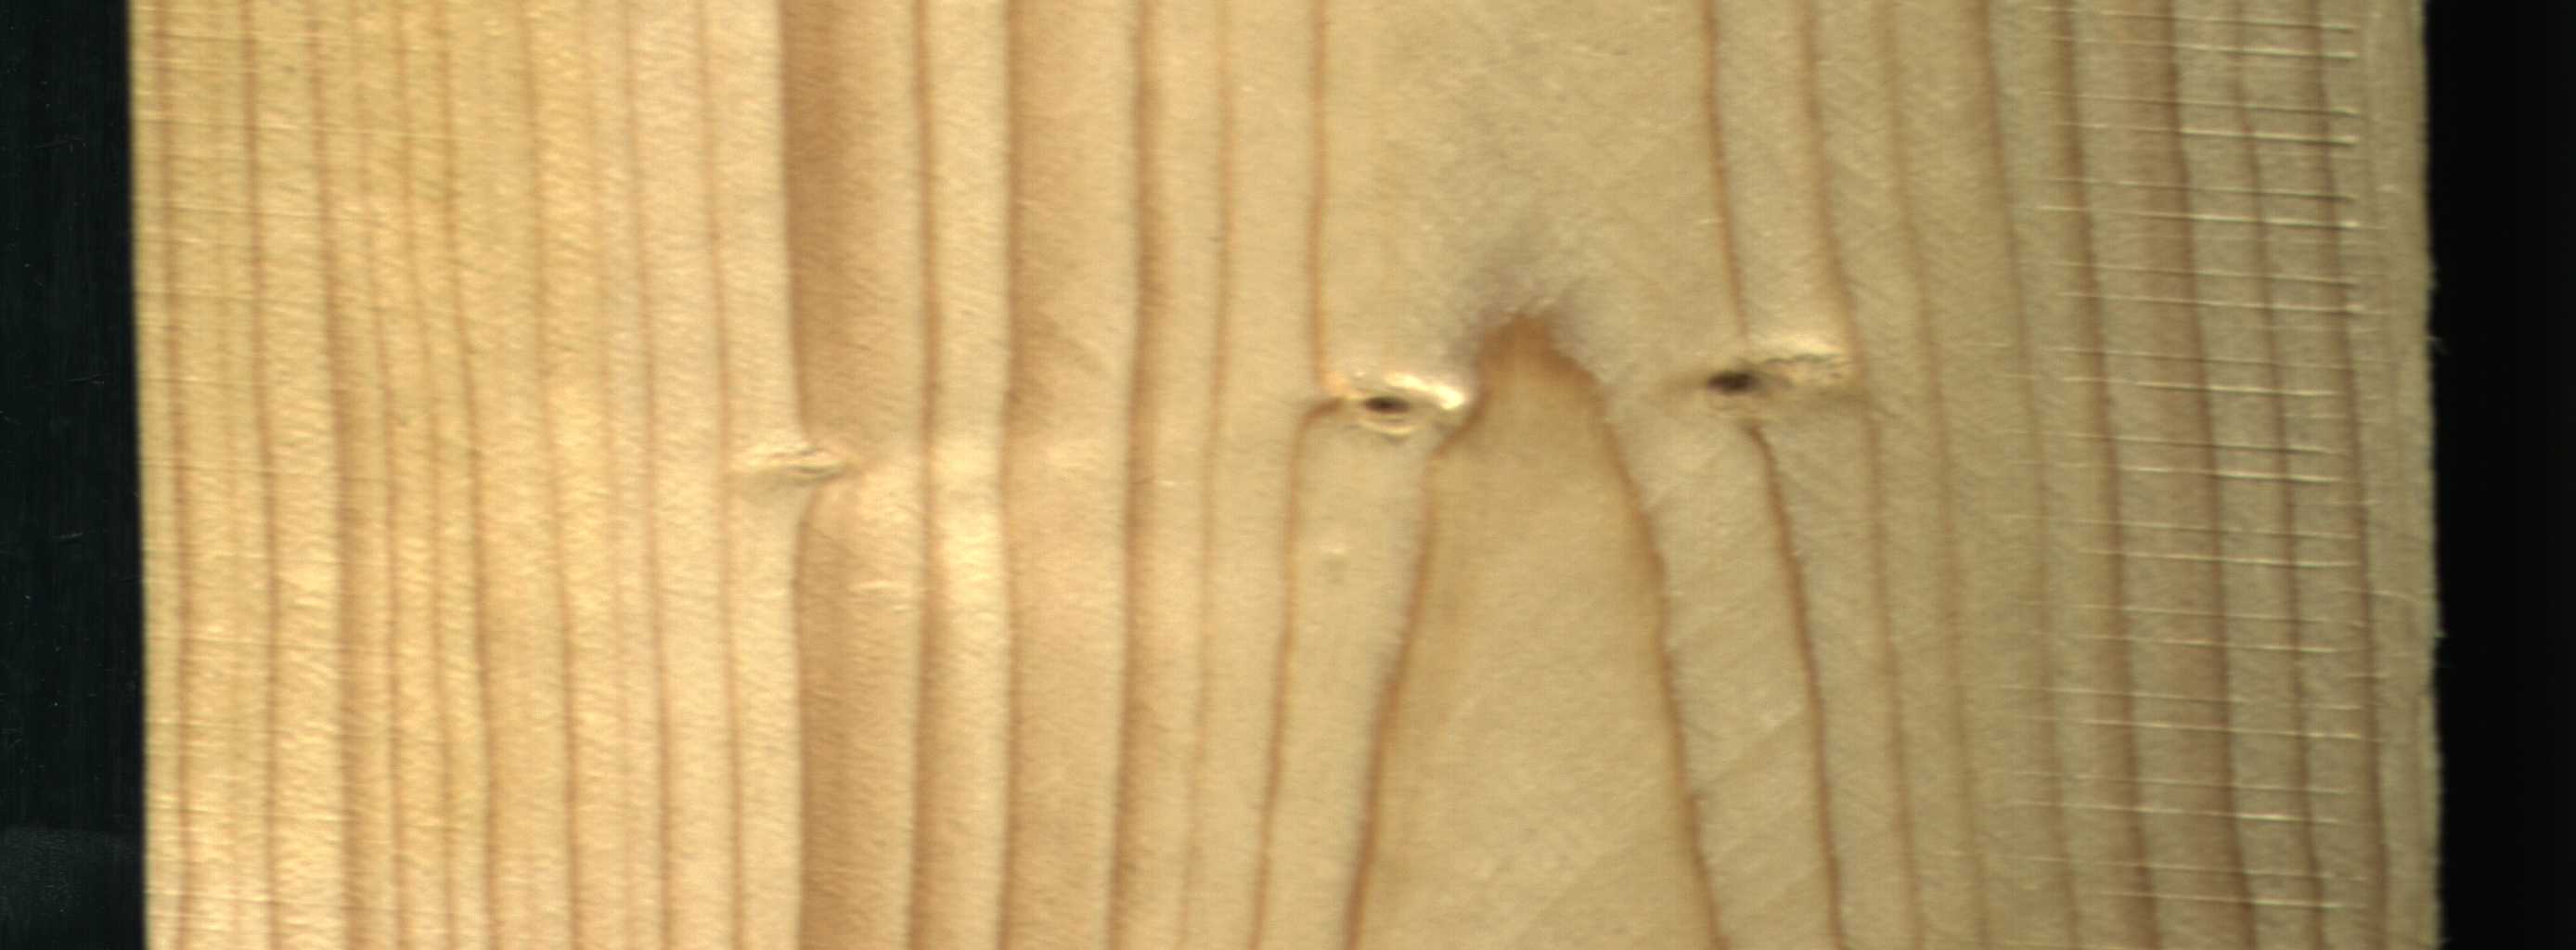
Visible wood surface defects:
Live_Knot
Live_Knot
Live_Knot